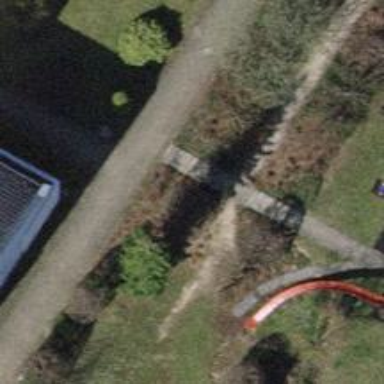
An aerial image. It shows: Concrete steps.